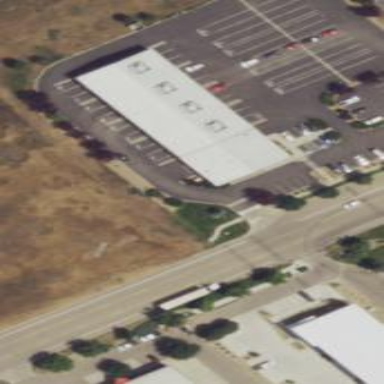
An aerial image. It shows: Building designated for vehicle inspection.